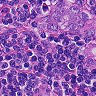
Metastatic tissue present: yes